Question: I'm trying to generate bootstrap confidence 'intervals' for particular split(s) of a regression tree using
'rpart' (to generate tree) and 'boot' (to bootstrap) - elaborating on <URL> question/answer.
:
'''
data(iris)
library(rpart)
r1<-rpart(Sepal.Length ~ ., cp = 0.05, data=iris)
plot(r1)
text(r1)
'''

'''
library(boot)
trainData <- iris[-150L, ]
predictData <- iris[150L, ]
rboot <- boot(trainData, function(data, idx) {
bootstrapData <- data[idx, ]
r1 <- rpart(Sepal.Length ~ ., bootstrapData, cp = 0.05)
predict(r1, newdata = predictData)
}, 1000L)
'''
Generate quantiles, as 'rpart' has no CI function:
'''
quantile(rboot$t, c(0.025, 0.975))
2.5% 97.5%
5.871393 6.766842
'''
That's ok, BUT, how can I obtain 'quantile' estimates per split in terms of the predictor. For example, quantiles for either side of "Petal.Length<3.4"?
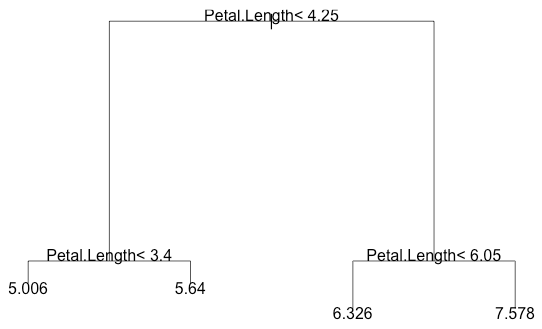
Answer: Here's one solution (courtesy of a non-member). Only problem is the no. of splits fluctuates between booting runs, perhaps as a function of small n.
# Fit model
'''
library(boot)
library(rpart)
library(lattice)
data(iris)
names(iris)
iris2 <- iris[,c(1,3)]
r1 <- rpart(Sepal.Length ~ Petal.Length, cp = 0.05, data=iris2)
r1$splits
r1$frame
'''
# plot tree
'''
plot(r1)
text(r1)
'''
# manual booting
'''
n.boot <- 10000
'''
# enter no. of splits to look at
'''
n.split <- 3 #change this according to no. of splits on tree
store_matrix <- array(0,c(n.boot,n.split))' #column 1 will contain split, col 2 split 2, etc
trainData <- iris2
for (i in 1:n.boot) {
iboot <- sample(1:nrow(trainData), replace = TRUE)
bootdata <- trainData[iboot,]
r <- rpart(Sepal.Length ~ Petal.Length, bootdata, cp = 0.05)
r
r$frame
r$split
store_matrix[i,] <- r$splits[1:n.split,4]
}
'''
# generate interval and width
'''
split.n <- 2 #choose which split to look at
store1 <- store_matrix[,split.n] #select the distribution of split estimates for a specific split
(split_estimate <- r1$splits[split.n,4]) #check its the correct split
[1] 3.4
q1 <- quantile(na.omit(as.numeric(store1)), c(0.025, 0.975))
quantile(na.omit(as.numeric(store1)), c(0.025, 0.975)); as.numeric(q1)[2] - as.numeric(q1)[1]
2.5% 97.5%
1.45 5.65
[1] 4.2
'''